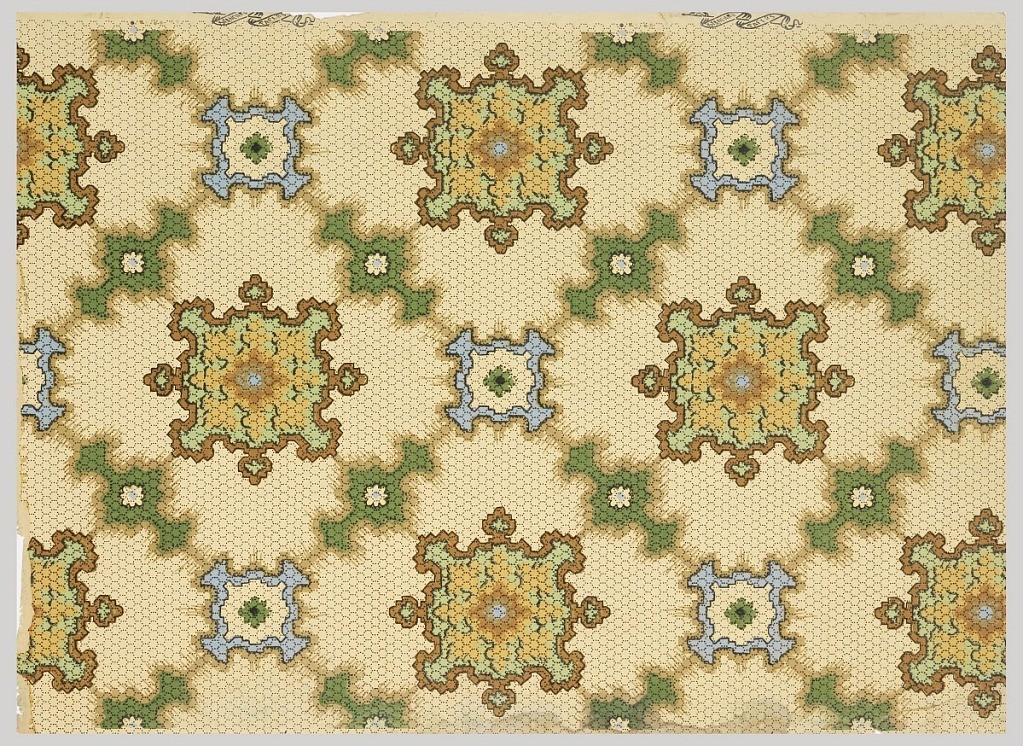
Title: Ceiling paper
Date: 1907–08
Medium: Machine-printed on paper
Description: On honeycomb light peach ground, treillage of medallions in blue, cream, brown, green, and tan.